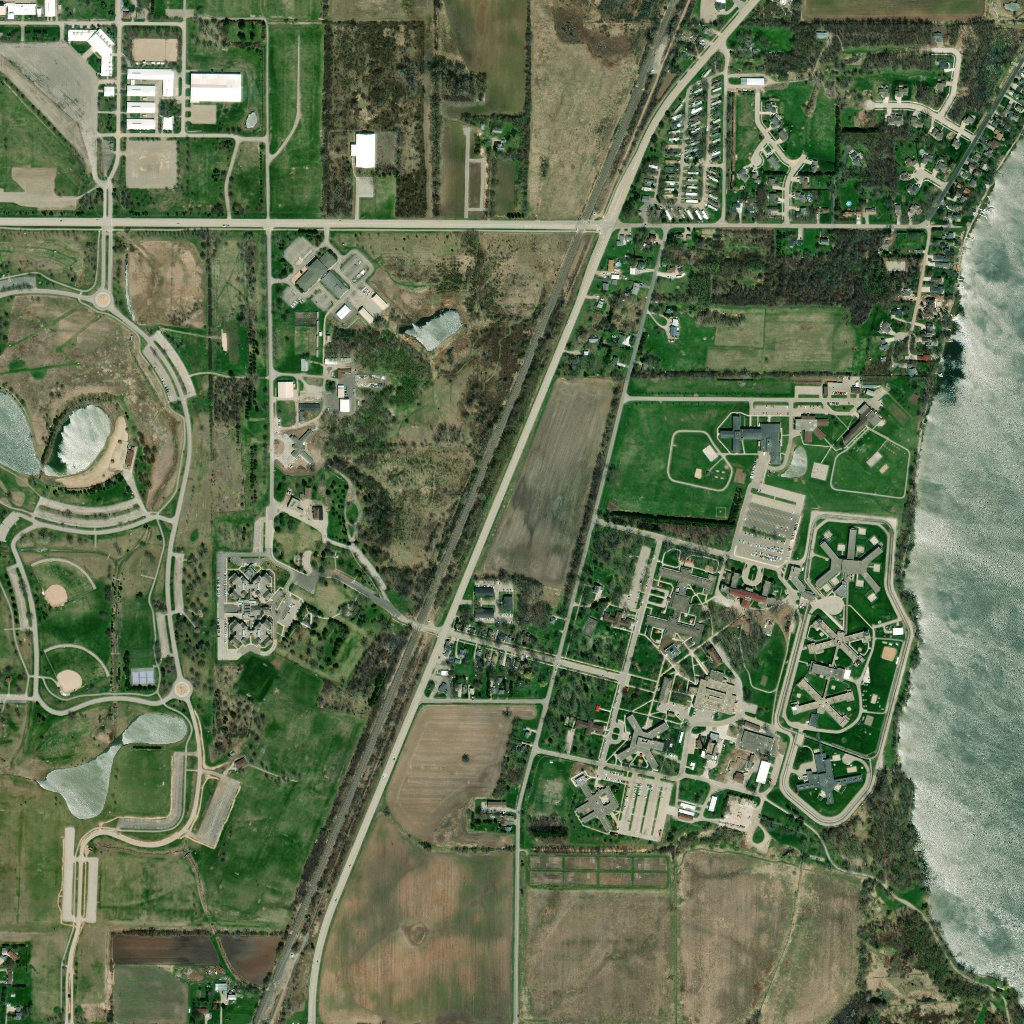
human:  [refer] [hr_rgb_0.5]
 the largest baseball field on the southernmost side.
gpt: <box>[[4, 61, 10, 67, 0]]</box>